Question: I have created a migration using 'migrate create' and put following codes on it:
'''
<?php
class m131220_121449_create_all_tables extends CDbMigration
{
// Use safeUp/safeDown to do migration with transaction
public function safeUp() {
// MEMBERS TABLE
$this->createTable("members", array(
'uniq_id' => 'pk',
'personel_num' => 'int(10) NOT NULL',
'password' => 'string NOT NULL',
'name' => 'string DEFAULT NULL',
'lastupdate' => 'timestamp DEFAULT CURRENT_TIMESTAMP',
), 'ENGINE=InnoDB');
// RESERVED TABLE
$this->createTable("reserved", array(
'uniq_id' => 'pk',
'personel_num' => 'int(10) NOT NULL',
'RsvdDay' => 'date NOT NULL',
'date_created' => 'timestamp DEFAULT CURRENT_TIMESTAMP',
), 'ENGINE=InnoDB');
// Add Foreign Keys Relations for RESERVED
$this->addForeignKey("fk_rsvd_user", "reserved", "personel_num", "members", "personel_num", "CASCADE", "RESTRICT");
}
}
'''
But when I want to up this migration I got General Error #1005 when it tries to create Foreign Keys.
Here is the image of error:

---
:
The of a foreign key has to be a in other table.
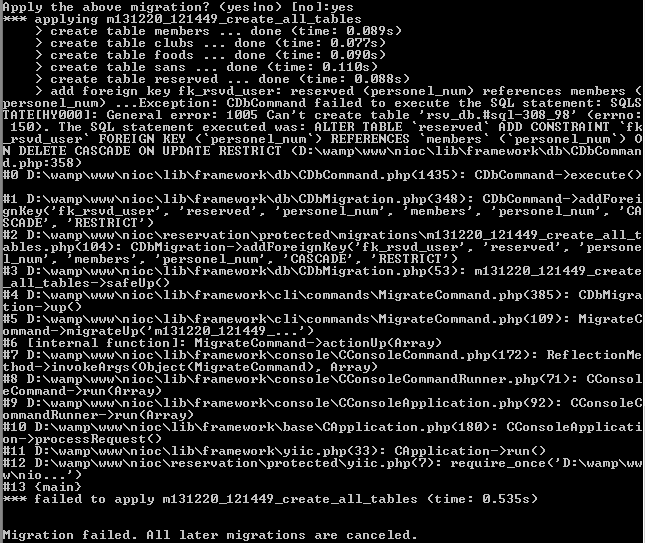
Answer: '''
$this->createTable("members", array(
'uniq_id' => 'pk',
'personel_num' => 'int(10) NOT NULL',
'password' => 'string NOT NULL',
'name' => 'string DEFAULT NULL',
'lastupdate' => 'timestamp DEFAULT CURRENT_TIMESTAMP',
'UNIQUE KEY 'personel_num' ('personel_num')',
), 'ENGINE=InnoDB');
'''
Make personel_num unique to make it a foreign key. You could also just remove uniq_id and make personel_num a pk.